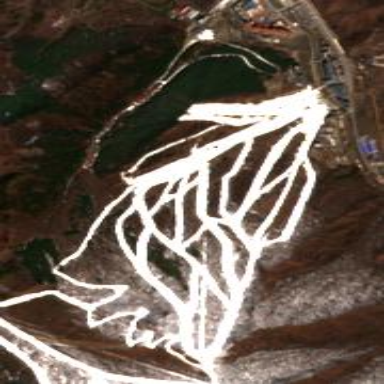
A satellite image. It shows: Area designated for winter sports.